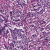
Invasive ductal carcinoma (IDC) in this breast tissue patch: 1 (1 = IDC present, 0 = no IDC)